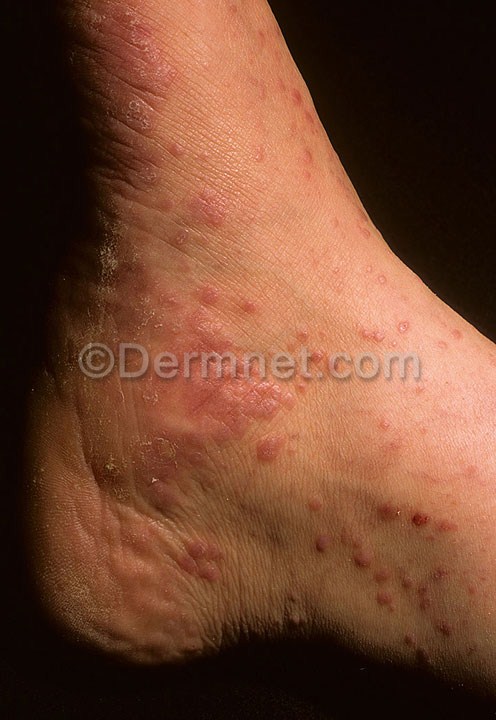
Disease: Nail Fungus and other Nail Disease